Field crop: tomato
Growth stage: 1
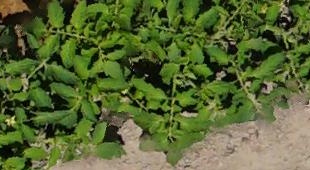
Species: tomato